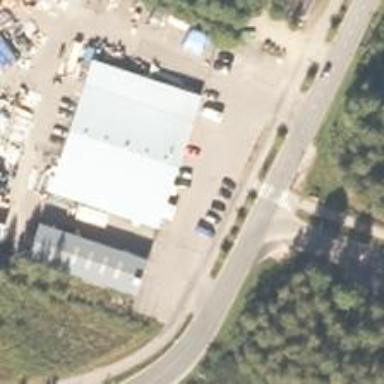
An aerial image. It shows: Commercial building housing variety store.